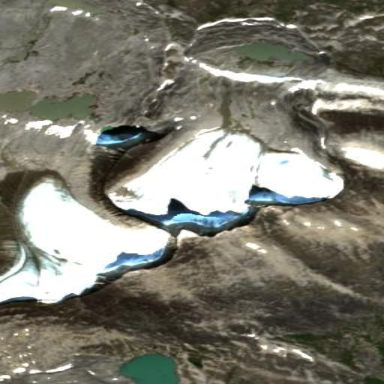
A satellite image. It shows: Majestic glacier in the distance.